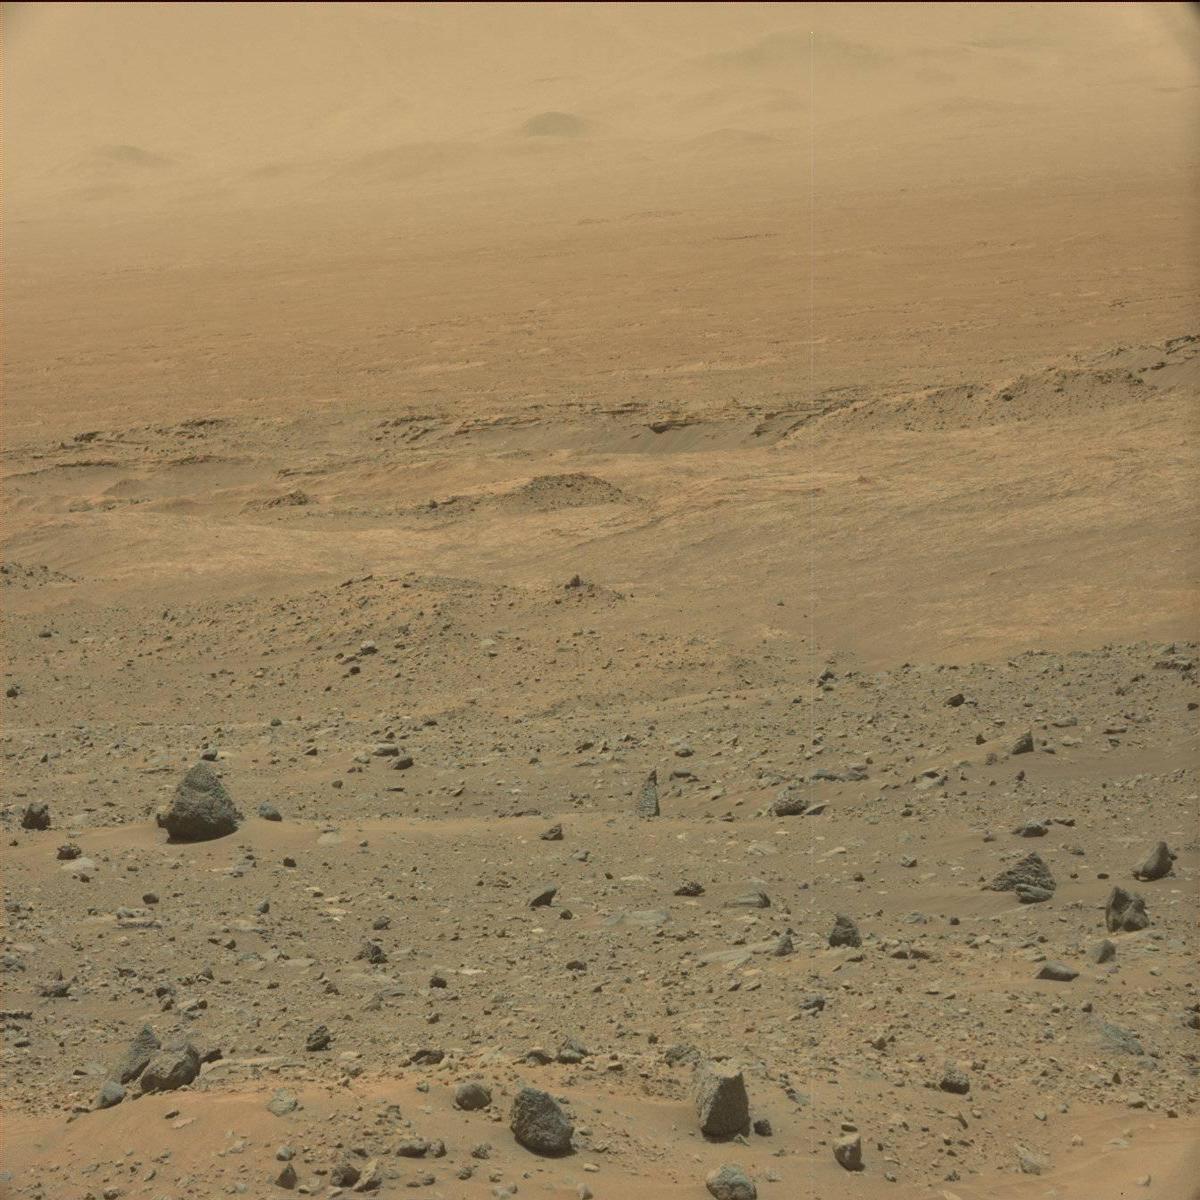
Terrain classes present: Bedrock, Ridge, Rock, Sand / Soil